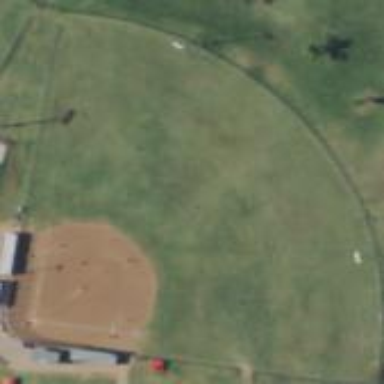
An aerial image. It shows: Softball pitch for leisure and sport activities.